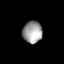
Tissue: lung
Cell type: Myeloid cells
Senescence score: 0.1945
Nuclear area (px): 422
Mean DAPI intensity: 154.87